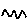
Label: zigzag